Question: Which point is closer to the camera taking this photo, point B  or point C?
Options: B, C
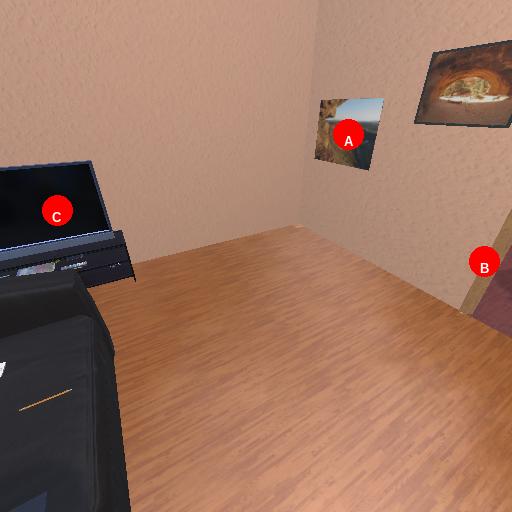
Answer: B